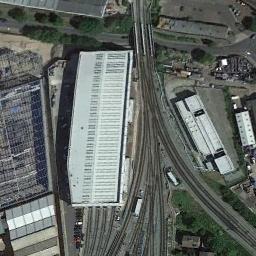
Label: railway_station